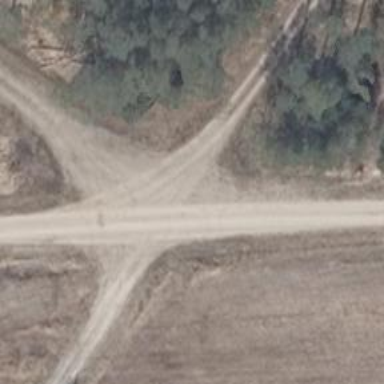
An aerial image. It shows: Gravel track with Grade 3 quality.